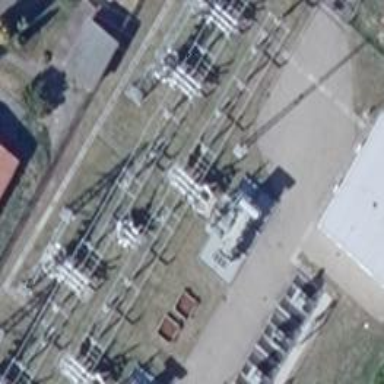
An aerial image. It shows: Power line with 3 cables. It uses busbar.